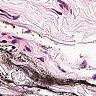
Metastatic tissue present: no